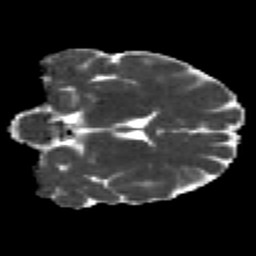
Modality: MD
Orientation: coronal
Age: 27
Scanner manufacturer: siemens
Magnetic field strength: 3 T
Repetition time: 2.2 s
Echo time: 0.084 s